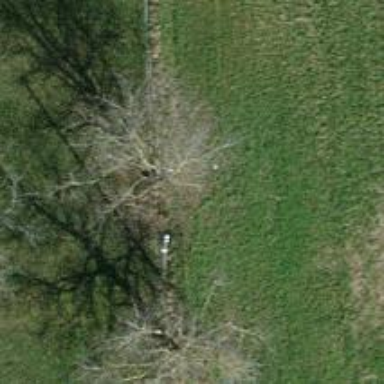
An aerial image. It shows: Broadleaved tree with lush foliage.